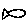
Label: fish